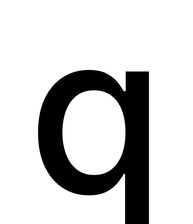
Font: Inter_Medium